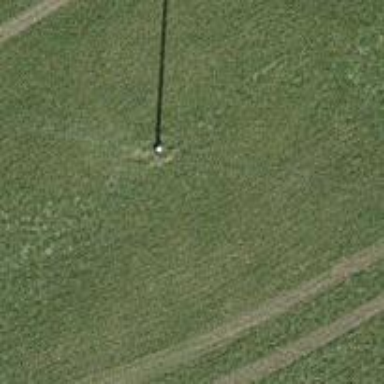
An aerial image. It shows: Power pole.